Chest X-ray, PA view. Patient: 67 years old, sex M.
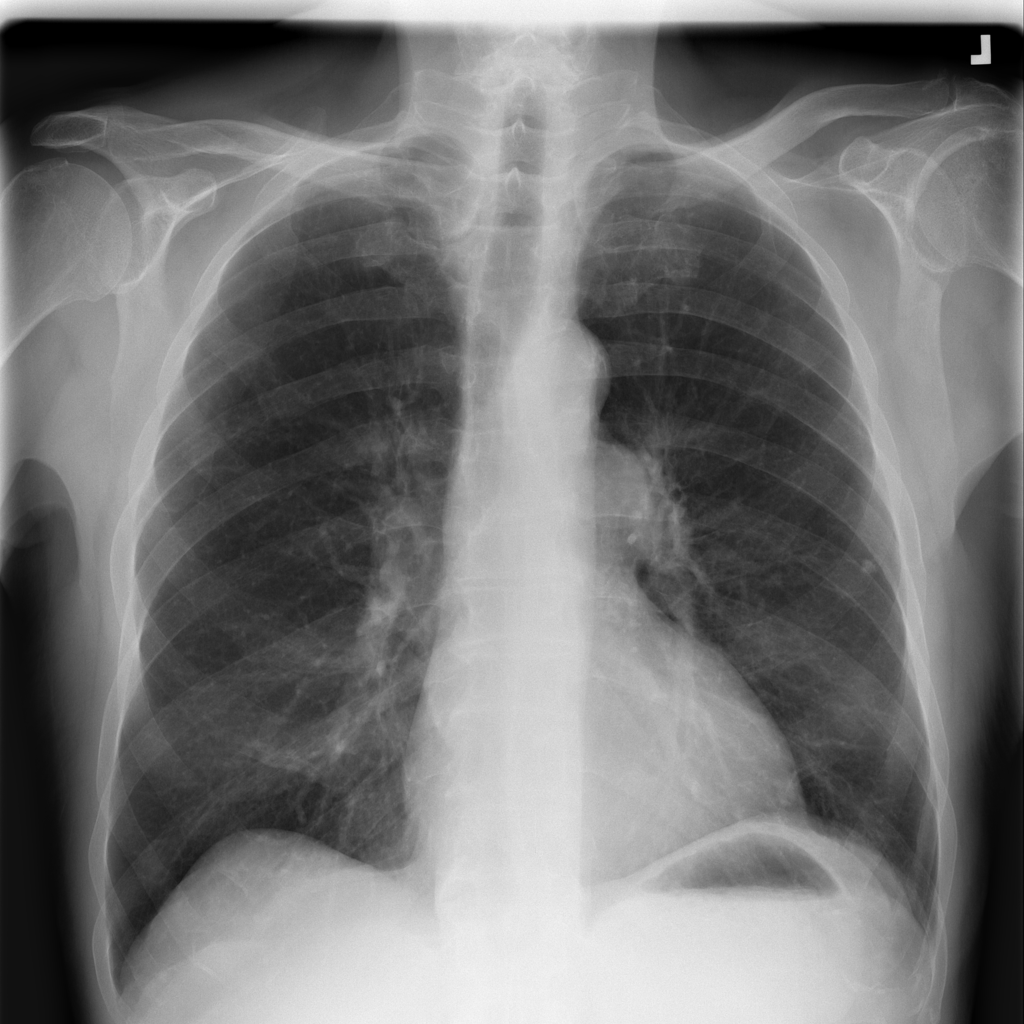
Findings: No Finding